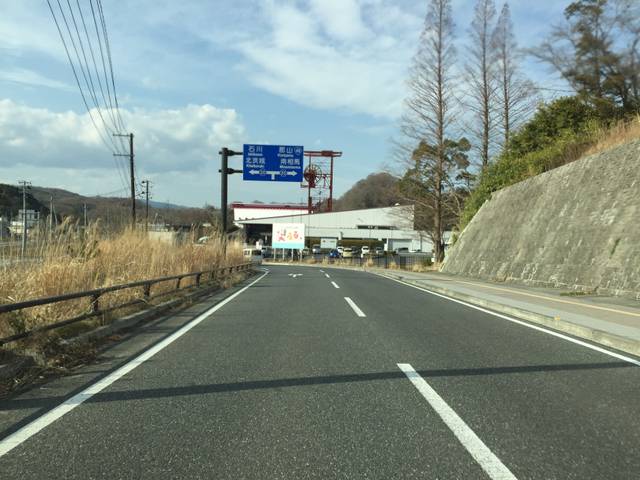
Region: Japan
Coordinates: 37.011, 140.849